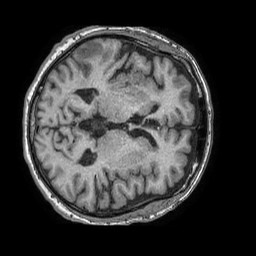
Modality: T1w
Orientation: axial
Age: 69
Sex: male
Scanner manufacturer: philips
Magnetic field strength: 1.5 T
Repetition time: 0.007502 s
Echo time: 0.003416 s